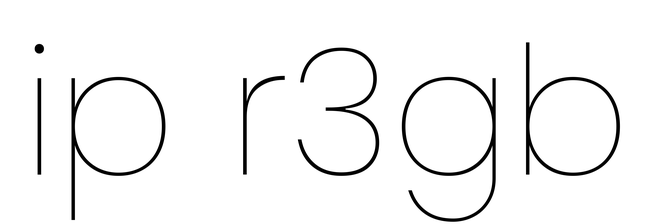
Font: Poppins-Thin